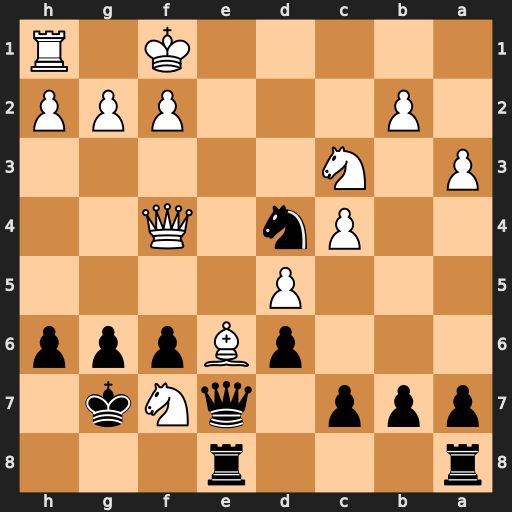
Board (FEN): r3r3/ppp1qNk1/3pBppp/3P4/2Pn1Q2/P1N5/1P3PPP/5K1R
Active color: b
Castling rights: -
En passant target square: -
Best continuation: Nxe6 Qxh6+ Kxf7